Aerial crown-view tile of a tropical tree (Barro Colorado Island, Panama), acquired 20250818:
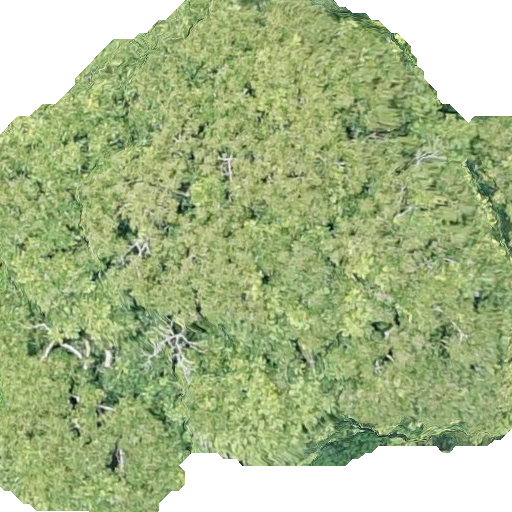
Species: Dipteryx oleifera
GBIF accepted scientific name: Dipteryx oleifera
Crown area: 342.312 m²